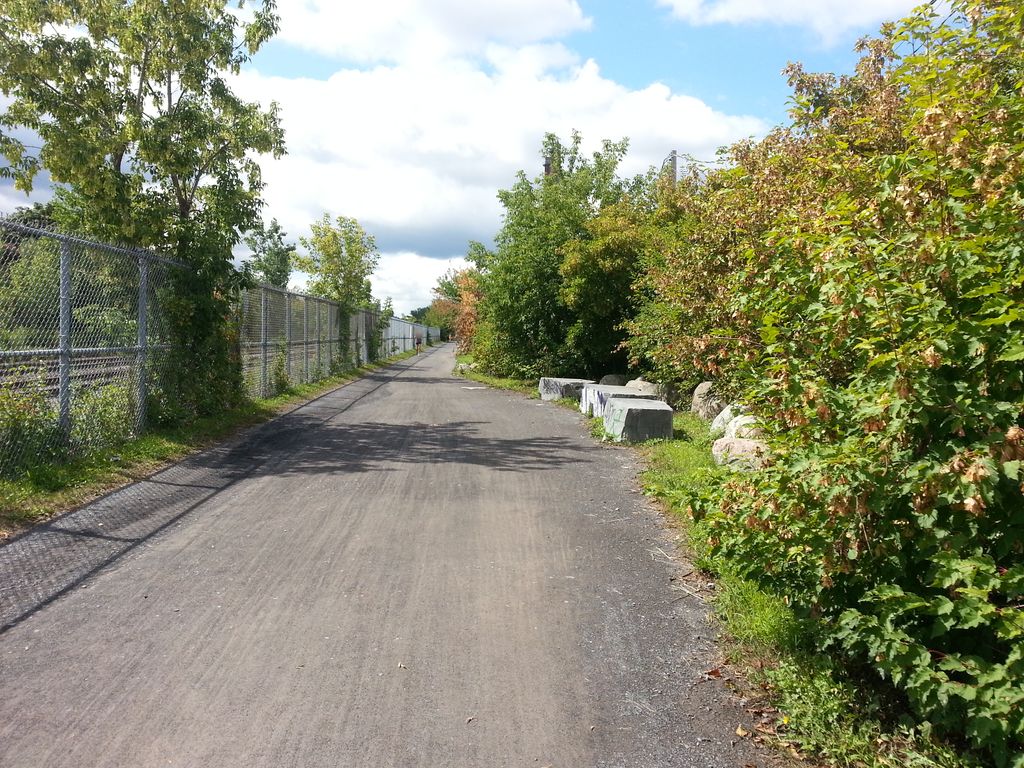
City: montreal